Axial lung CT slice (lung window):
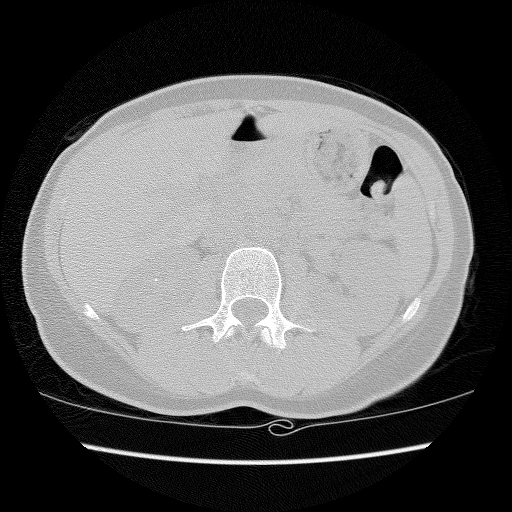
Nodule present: no